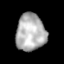
Tissue: lung
Cell type: Epithelial cells
Senescence score: 0.2373
Nuclear area (px): 1069
Mean DAPI intensity: 177.88